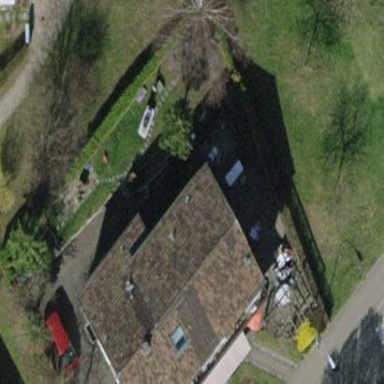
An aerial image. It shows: House with gabled roof.